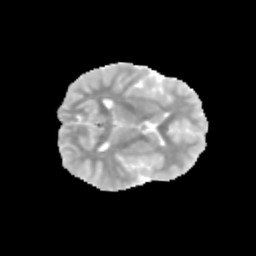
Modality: MD
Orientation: axial
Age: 13
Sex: female
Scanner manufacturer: siemens
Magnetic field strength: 3 T
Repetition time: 3.8 s
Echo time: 0.07 s